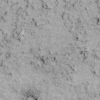
Label: not_dusty